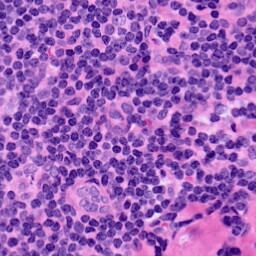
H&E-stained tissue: LymphNode